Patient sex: M
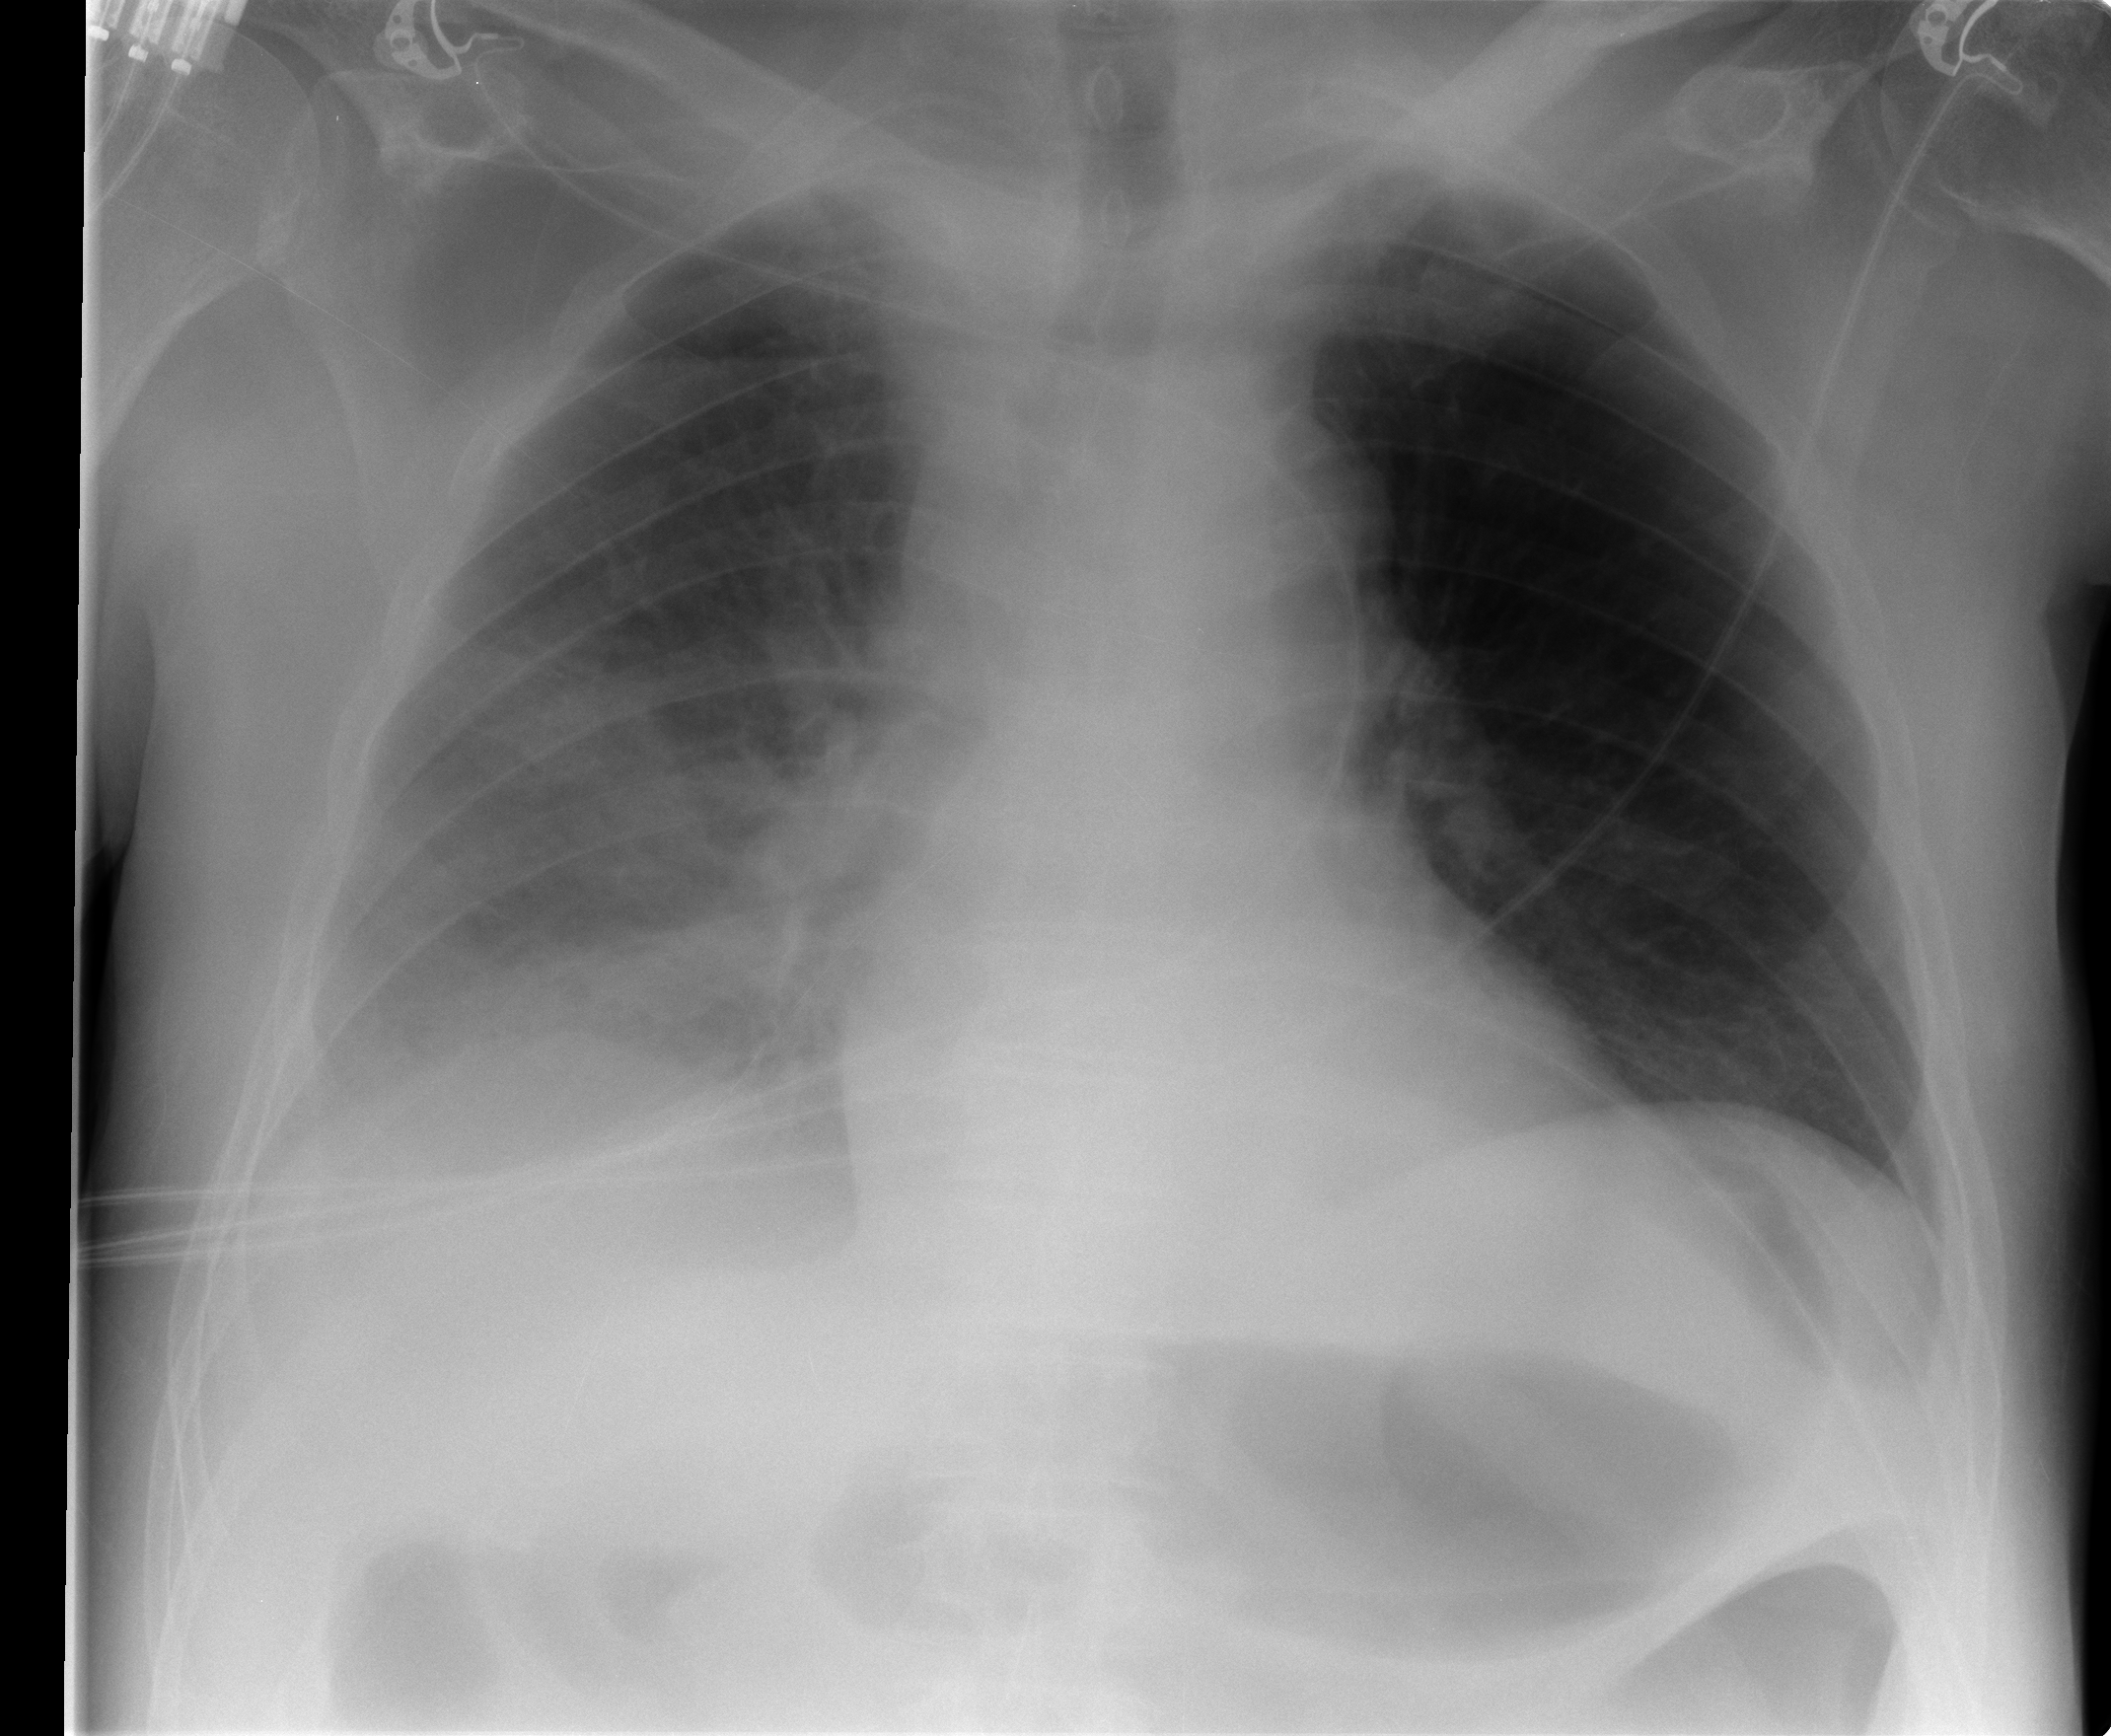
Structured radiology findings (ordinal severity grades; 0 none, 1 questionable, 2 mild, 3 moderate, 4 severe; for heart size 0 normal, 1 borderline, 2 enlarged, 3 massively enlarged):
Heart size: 0
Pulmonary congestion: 2
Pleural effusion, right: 2
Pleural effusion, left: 0
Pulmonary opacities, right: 3
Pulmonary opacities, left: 1
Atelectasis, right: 2
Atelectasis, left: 0